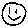
Label: smiley face